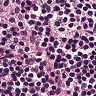
Metastatic tissue present: no